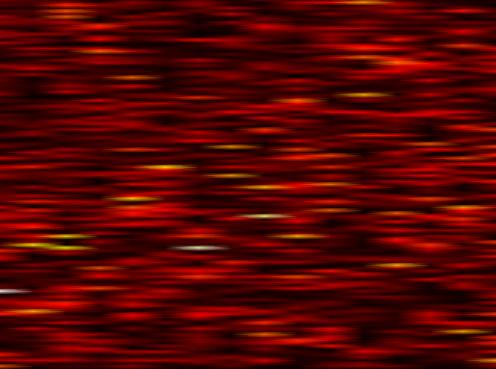
Label: FBMC